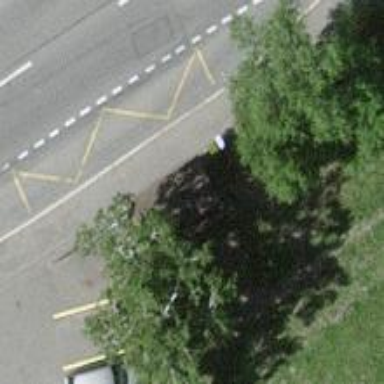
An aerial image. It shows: Post box.